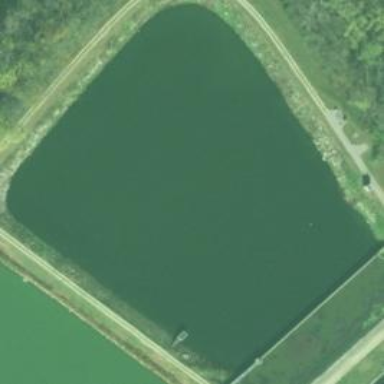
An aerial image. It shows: Image of wastewater.